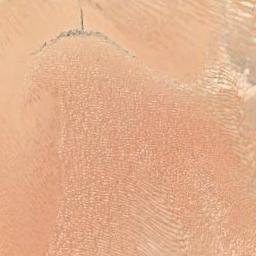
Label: desert